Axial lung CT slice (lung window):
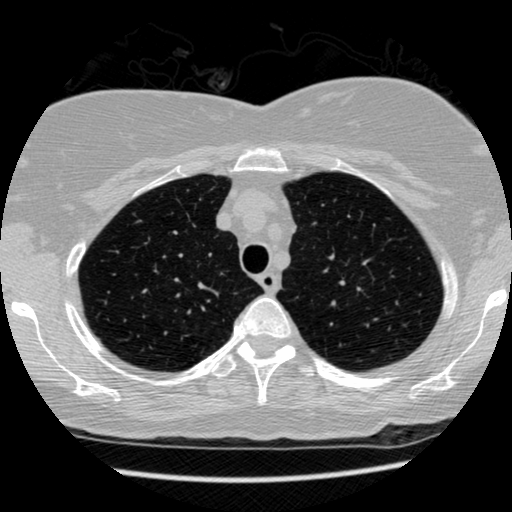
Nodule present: no